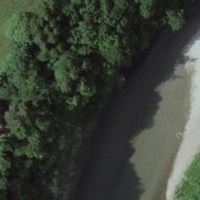
EUNIS habitat code: 15
Species observed at this site:
Euphorbia cyparissias